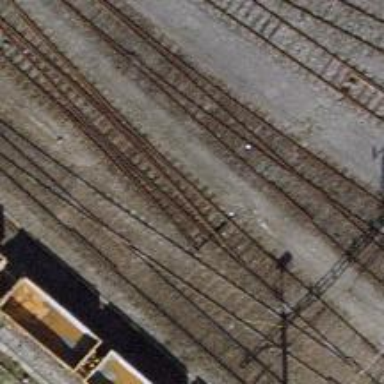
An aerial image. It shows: Single track railway in yard.